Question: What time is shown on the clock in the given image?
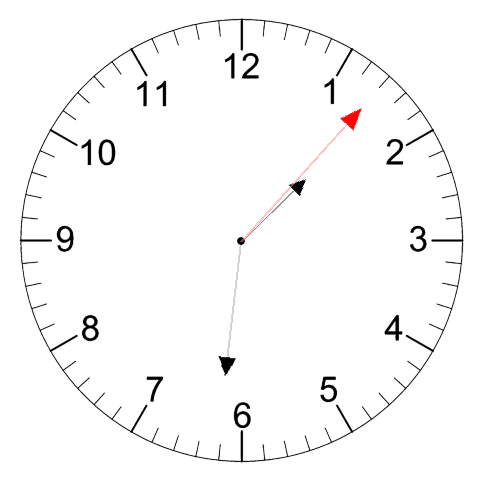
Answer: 01:31:07